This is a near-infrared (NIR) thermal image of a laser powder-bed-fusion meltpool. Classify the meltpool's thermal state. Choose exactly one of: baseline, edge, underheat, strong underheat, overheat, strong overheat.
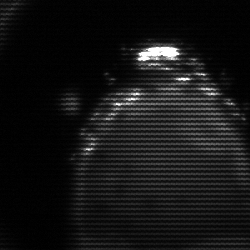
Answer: edge